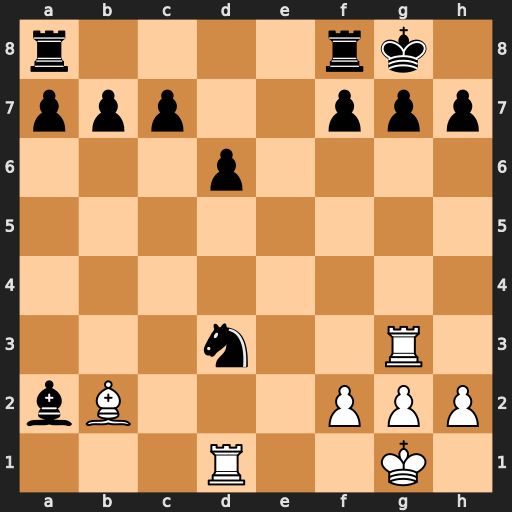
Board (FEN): r4rk1/ppp2ppp/3p4/8/8/3n2R1/bB3PPP/3R2K1
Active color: w
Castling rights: -
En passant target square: -
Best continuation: Rxg7+